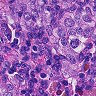
Metastatic tissue present: yes